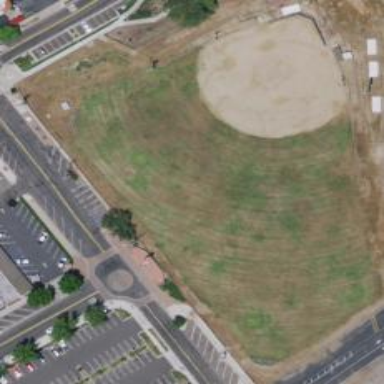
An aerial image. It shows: Baseball pitch for leisure and sports activities.